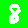
Digit: 8